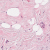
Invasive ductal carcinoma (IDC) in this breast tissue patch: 0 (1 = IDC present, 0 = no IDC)